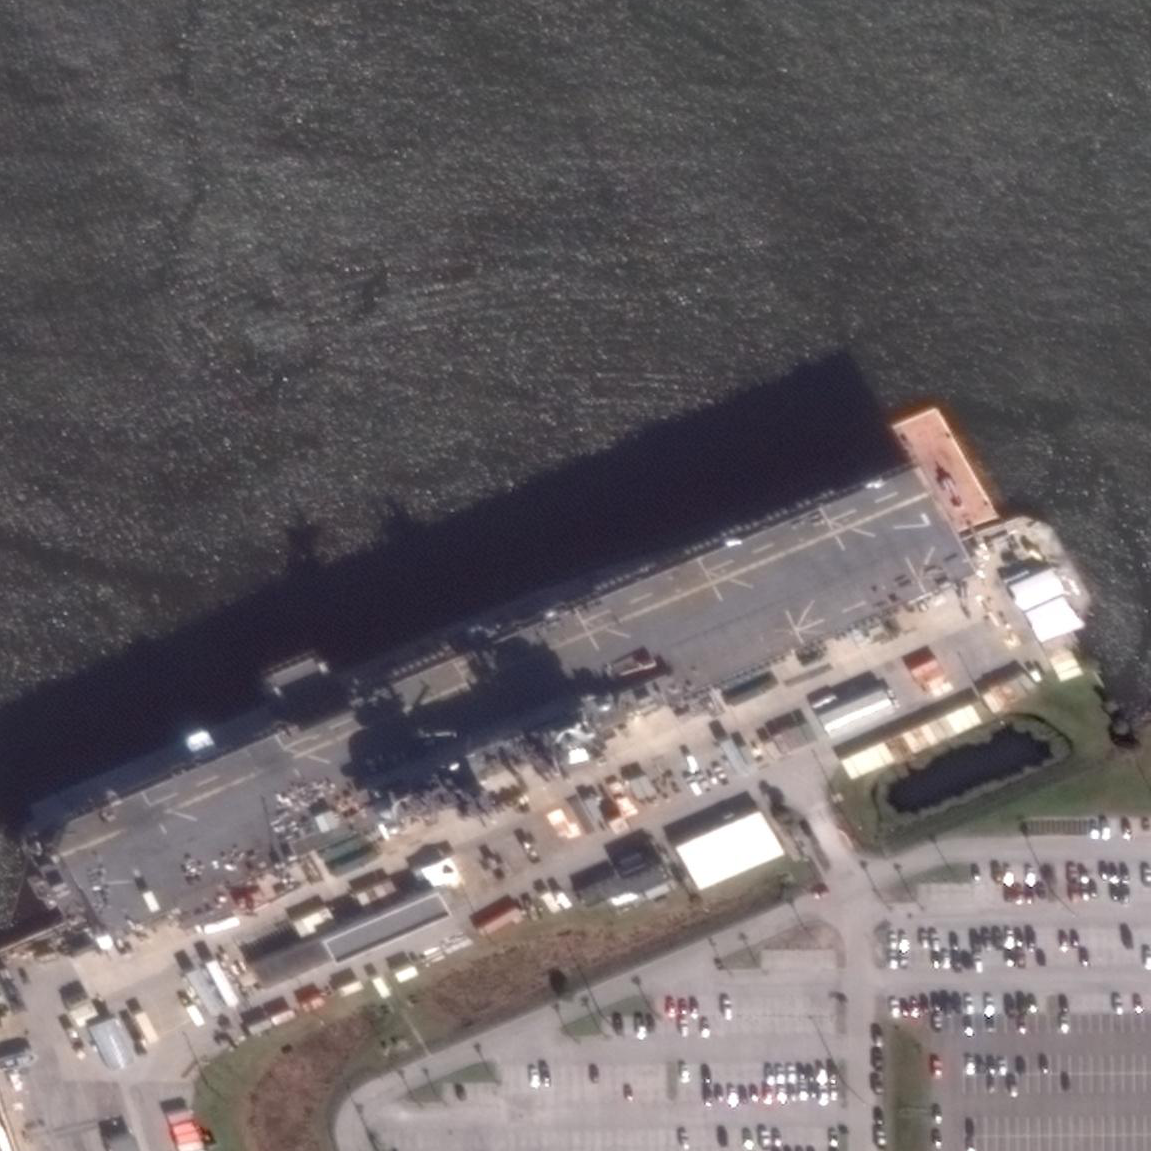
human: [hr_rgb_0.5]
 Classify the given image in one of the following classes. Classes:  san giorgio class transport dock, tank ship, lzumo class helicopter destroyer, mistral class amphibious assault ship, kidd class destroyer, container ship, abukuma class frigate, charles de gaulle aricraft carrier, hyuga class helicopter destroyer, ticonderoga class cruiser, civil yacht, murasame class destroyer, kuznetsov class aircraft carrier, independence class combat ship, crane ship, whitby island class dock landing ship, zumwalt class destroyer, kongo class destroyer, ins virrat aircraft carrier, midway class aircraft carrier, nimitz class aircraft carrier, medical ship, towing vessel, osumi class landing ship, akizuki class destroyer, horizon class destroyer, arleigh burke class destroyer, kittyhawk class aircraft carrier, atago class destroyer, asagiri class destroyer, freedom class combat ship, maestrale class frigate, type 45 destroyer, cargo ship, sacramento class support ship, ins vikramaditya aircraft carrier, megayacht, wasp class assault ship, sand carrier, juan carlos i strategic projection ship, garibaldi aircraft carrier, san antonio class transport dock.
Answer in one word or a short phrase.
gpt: Wasp class assault ship